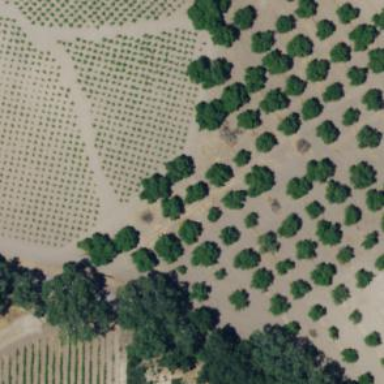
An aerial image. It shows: Vineyard growing grapes.